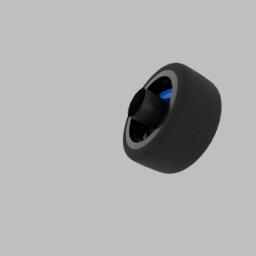
Label: mechanical